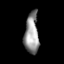
Tissue: lung
Cell type: T cells
Senescence score: 0.2065
Nuclear area (px): 573
Mean DAPI intensity: 147.674